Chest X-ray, PA view. Patient: 41 years old, sex M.
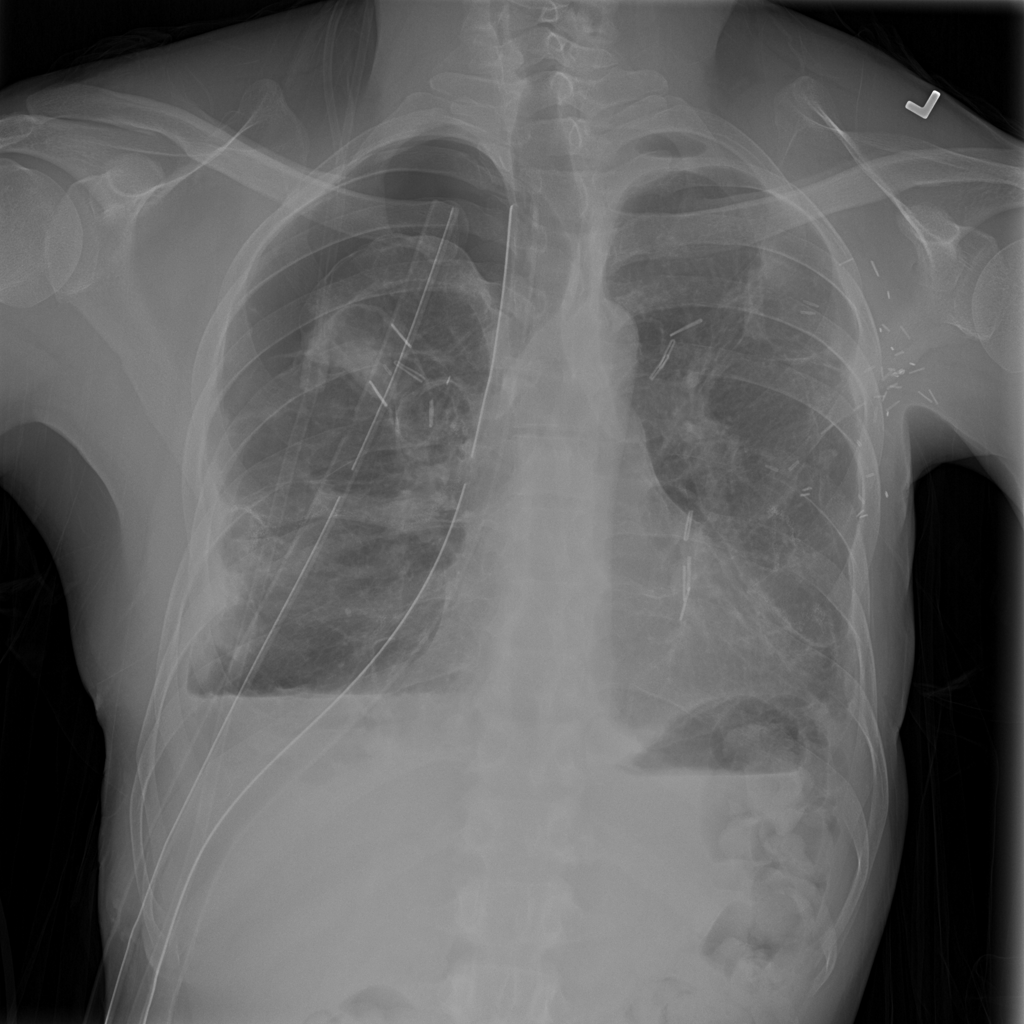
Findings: Effusion, Infiltration